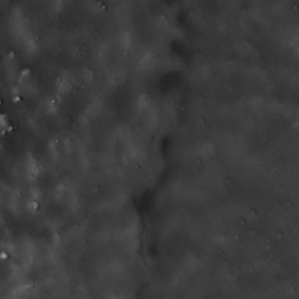
Label: non_frost